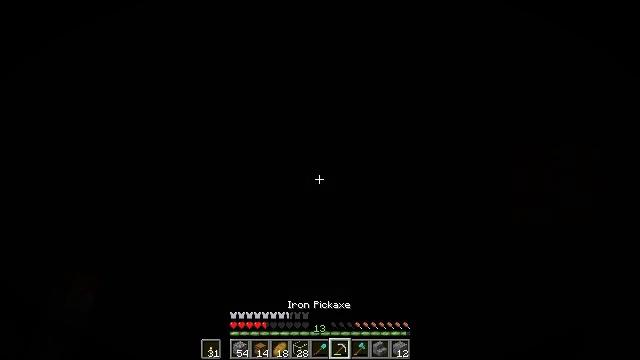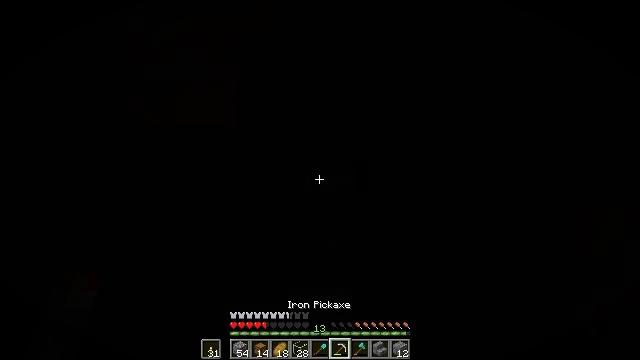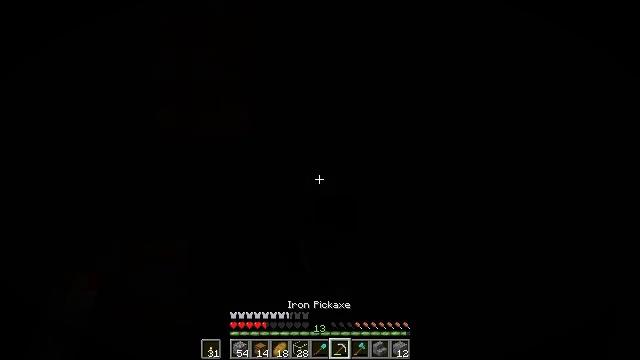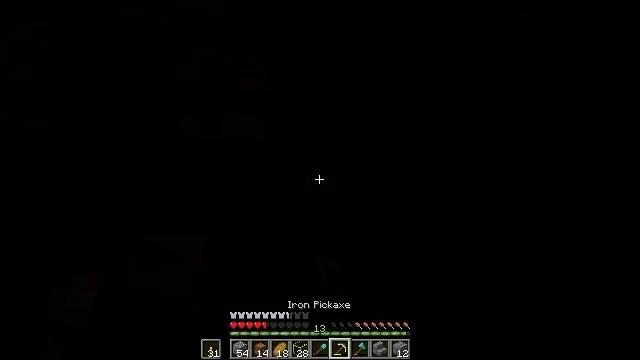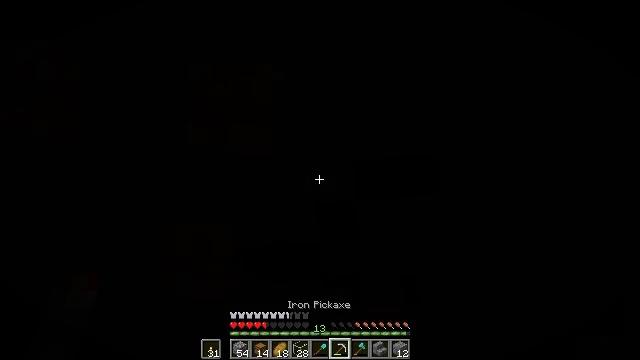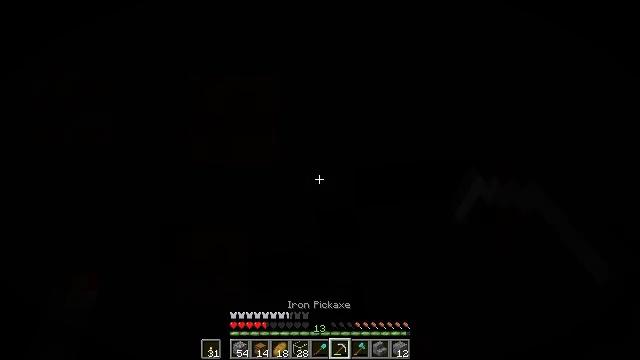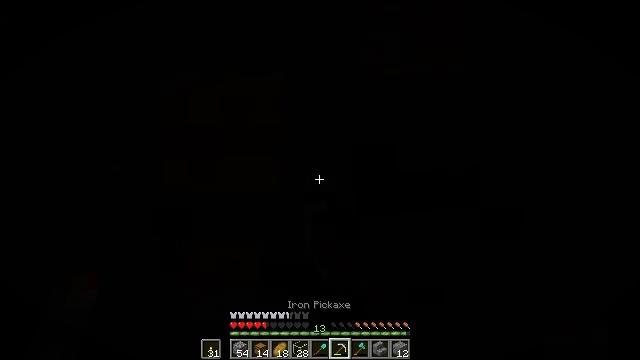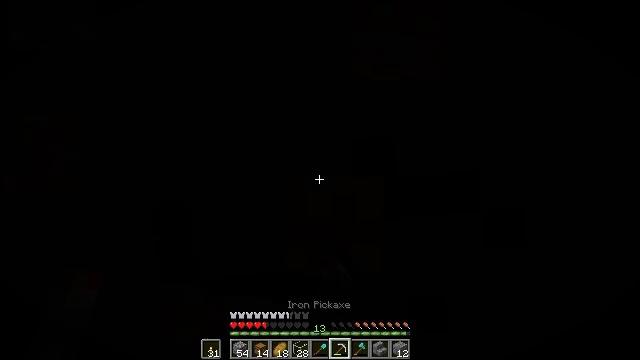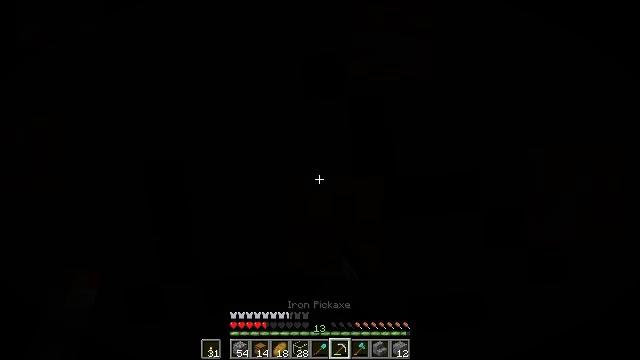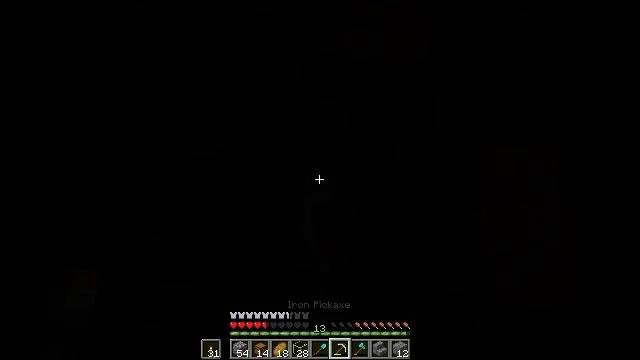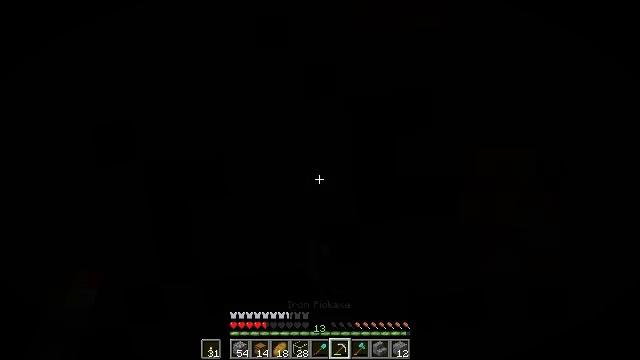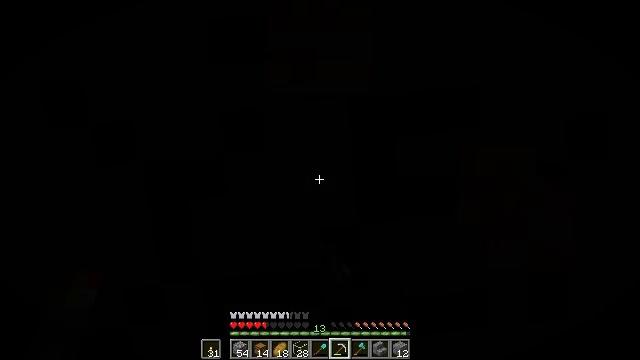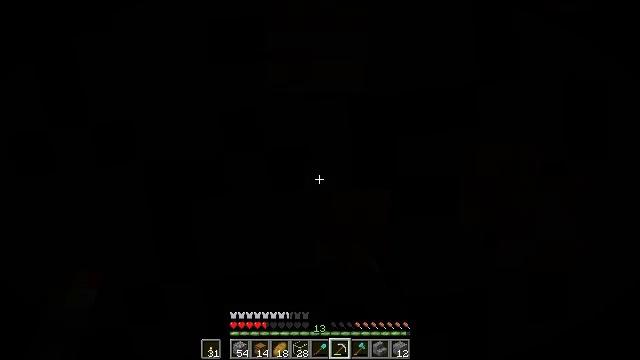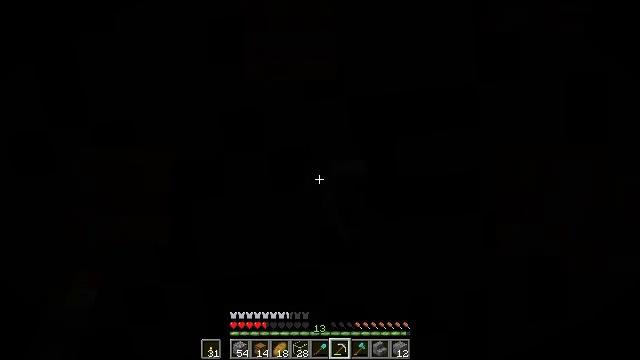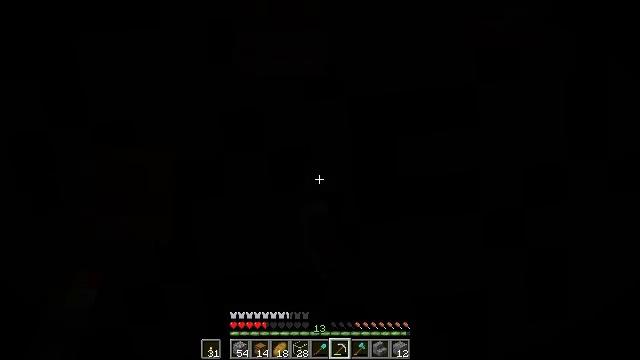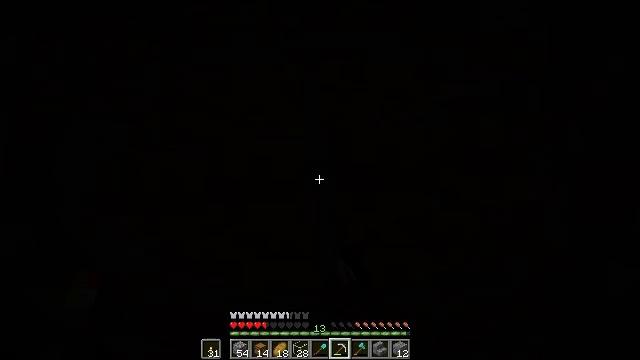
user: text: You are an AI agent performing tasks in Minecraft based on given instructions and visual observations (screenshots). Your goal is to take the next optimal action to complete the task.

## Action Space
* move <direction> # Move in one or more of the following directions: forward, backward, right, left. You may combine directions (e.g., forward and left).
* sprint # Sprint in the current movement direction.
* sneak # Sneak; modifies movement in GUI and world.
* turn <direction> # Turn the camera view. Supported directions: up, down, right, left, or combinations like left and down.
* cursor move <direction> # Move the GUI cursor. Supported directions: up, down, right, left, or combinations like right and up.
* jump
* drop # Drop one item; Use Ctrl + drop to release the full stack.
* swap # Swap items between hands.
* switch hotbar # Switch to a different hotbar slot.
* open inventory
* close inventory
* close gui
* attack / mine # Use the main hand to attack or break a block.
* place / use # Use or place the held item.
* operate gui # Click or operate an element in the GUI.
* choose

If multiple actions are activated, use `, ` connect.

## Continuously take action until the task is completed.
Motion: motion action
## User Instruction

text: Get dirt block.
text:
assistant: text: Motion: turn up, attack / mine
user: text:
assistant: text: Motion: turn up, attack / mine
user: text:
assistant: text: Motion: attack / mine
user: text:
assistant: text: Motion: attack / mine
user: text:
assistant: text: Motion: turn up, attack / mine
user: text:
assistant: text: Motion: turn up, attack / mine
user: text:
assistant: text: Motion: turn up, attack / mine
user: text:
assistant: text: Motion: attack / mine
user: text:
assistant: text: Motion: attack / mine
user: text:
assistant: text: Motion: attack / mine
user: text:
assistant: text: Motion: attack / mine
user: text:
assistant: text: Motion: attack / mine
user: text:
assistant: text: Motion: attack / mine
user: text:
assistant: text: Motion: attack / mine
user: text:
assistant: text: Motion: attack / mine
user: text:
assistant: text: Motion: attack / mine
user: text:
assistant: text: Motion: attack / mine
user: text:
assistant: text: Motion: attack / mine
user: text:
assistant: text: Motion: attack / mine
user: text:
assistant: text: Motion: attack / mine